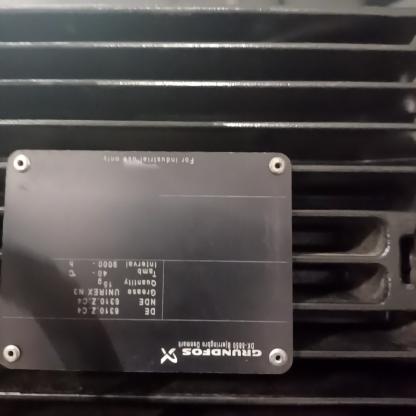
Klasa: tabliczka-znamionowa